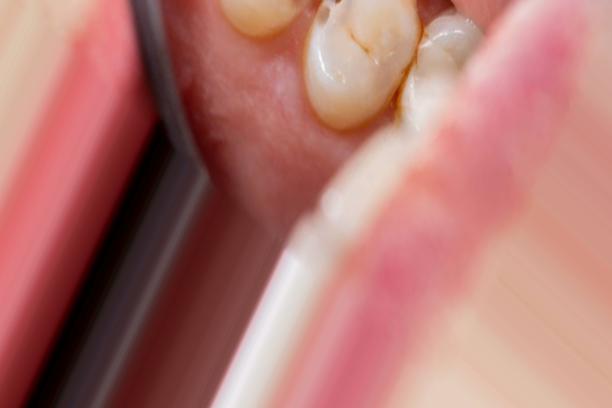
Condition: Caries